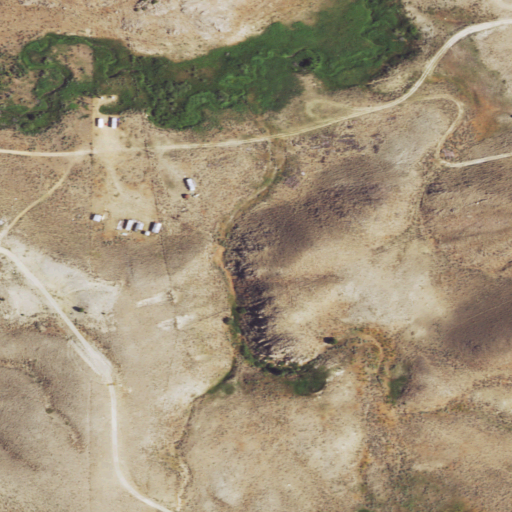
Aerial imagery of valley in Wyoming named Cow Canyon containing shrub, herbaceous wetlands, grassland, and open development